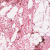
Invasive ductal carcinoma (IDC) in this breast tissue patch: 0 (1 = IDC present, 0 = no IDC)